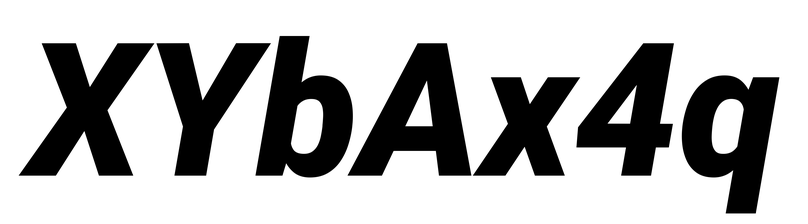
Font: Roboto-Italic_Black_Italic